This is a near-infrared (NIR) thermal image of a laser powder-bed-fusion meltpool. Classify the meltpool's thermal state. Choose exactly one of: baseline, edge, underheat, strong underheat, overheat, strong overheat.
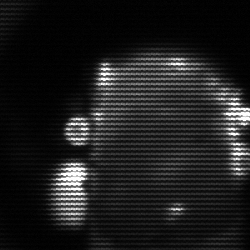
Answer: baseline